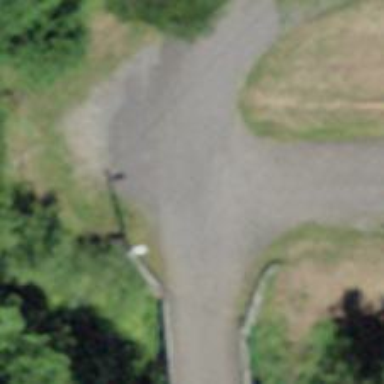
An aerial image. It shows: Well-maintained track road with excellent visibility.